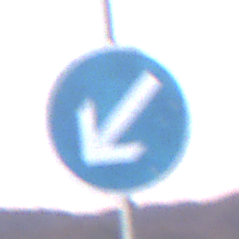
Verkehrszeichen: VorgeschriebeneVorbeifahrtLinks
Umgebung: Outdoor, Nature
Tageszeit: Dusk
Wetter: Clear
Licht: Natural
Jahreszeit: NotSpecified
Kontrast: LowContrast